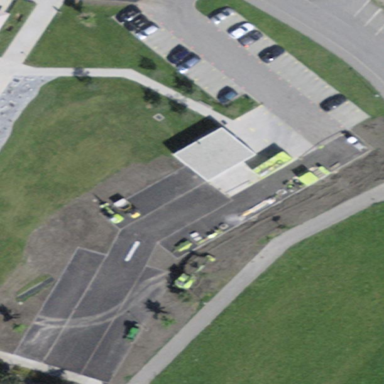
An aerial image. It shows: Parking area.